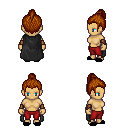
a pixel art fantasy rpg character, female body template, human, tanned skin, black cape, red pants, brunette short topknot hairstyle, leather bracers, black slippers, four views (front, back, left, right), 2x2 character sprite sheet, small pixel art, hard edges, no anti-aliasing